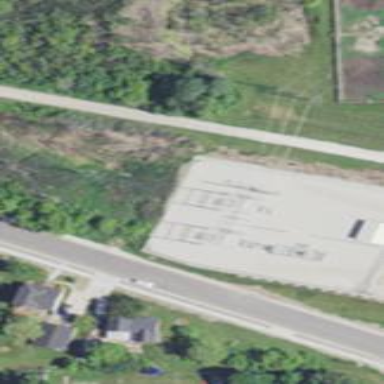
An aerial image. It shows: Power substation.